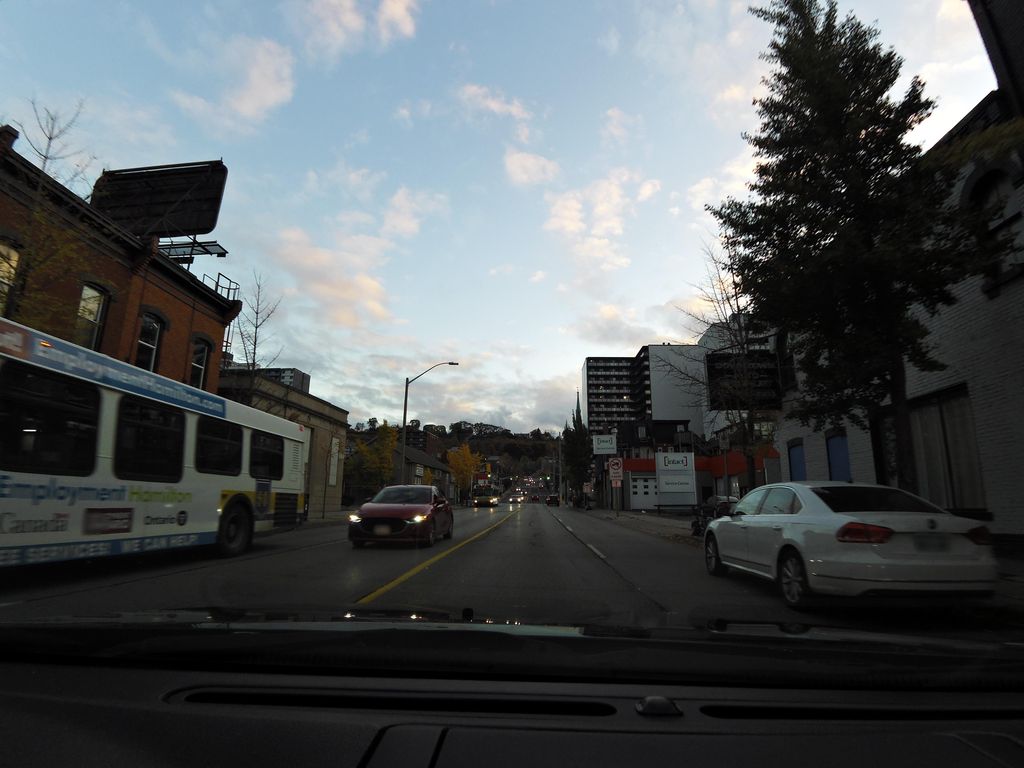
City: hamilton